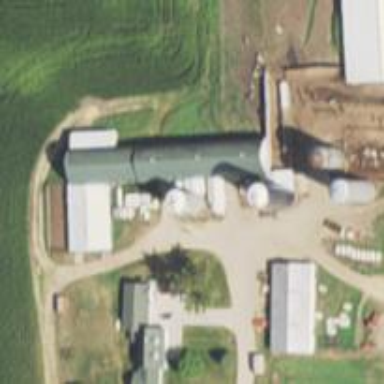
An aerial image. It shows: Silo building.